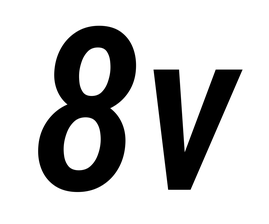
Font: Roboto-Italic_Condensed_Medium_Italic